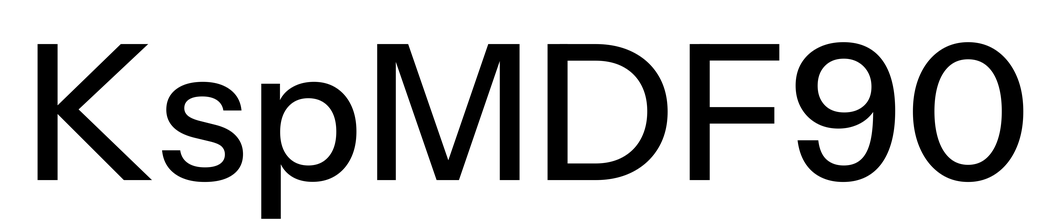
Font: InstrumentSans_Medium